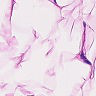
Metastatic tissue present: no